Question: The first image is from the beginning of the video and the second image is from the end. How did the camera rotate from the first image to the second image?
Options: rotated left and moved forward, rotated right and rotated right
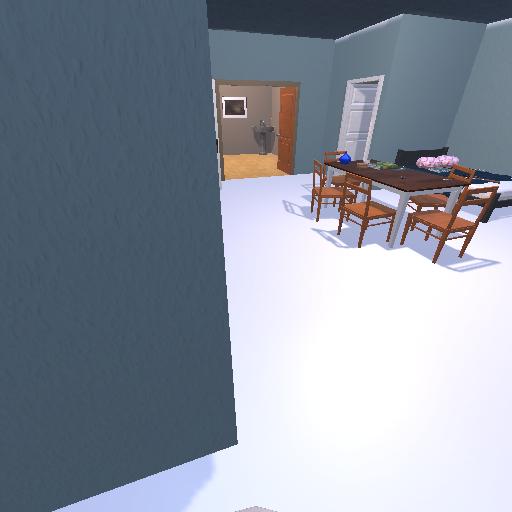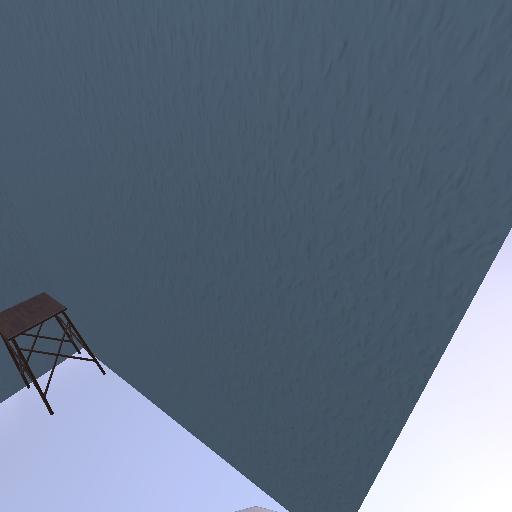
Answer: rotated left and moved forward